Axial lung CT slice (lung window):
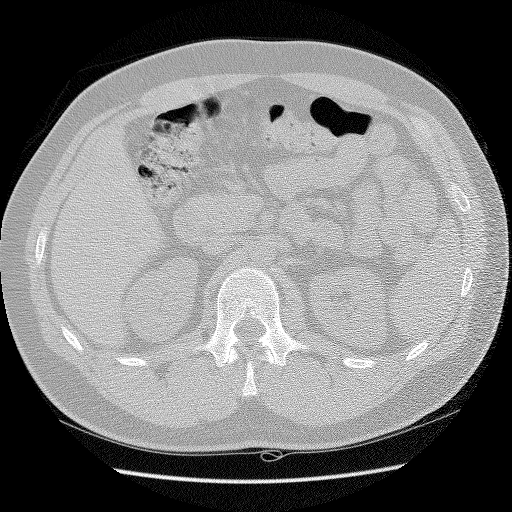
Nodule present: no